Question: I started merging 2 branches, resolved all conflicts, now i have a lot of files to check-in. I started to look through all these files and the 1st file shows me this when i click compare to latest version:

I see that there is no changes were made but this file wants to check-in, what to do? I think I need to exclude this file from checking-in (with operation "undo") to keep commit clear. Am I right? Is it normal for operation "merge"? Or I have to commit everything? And why this file is in "check-in" section?
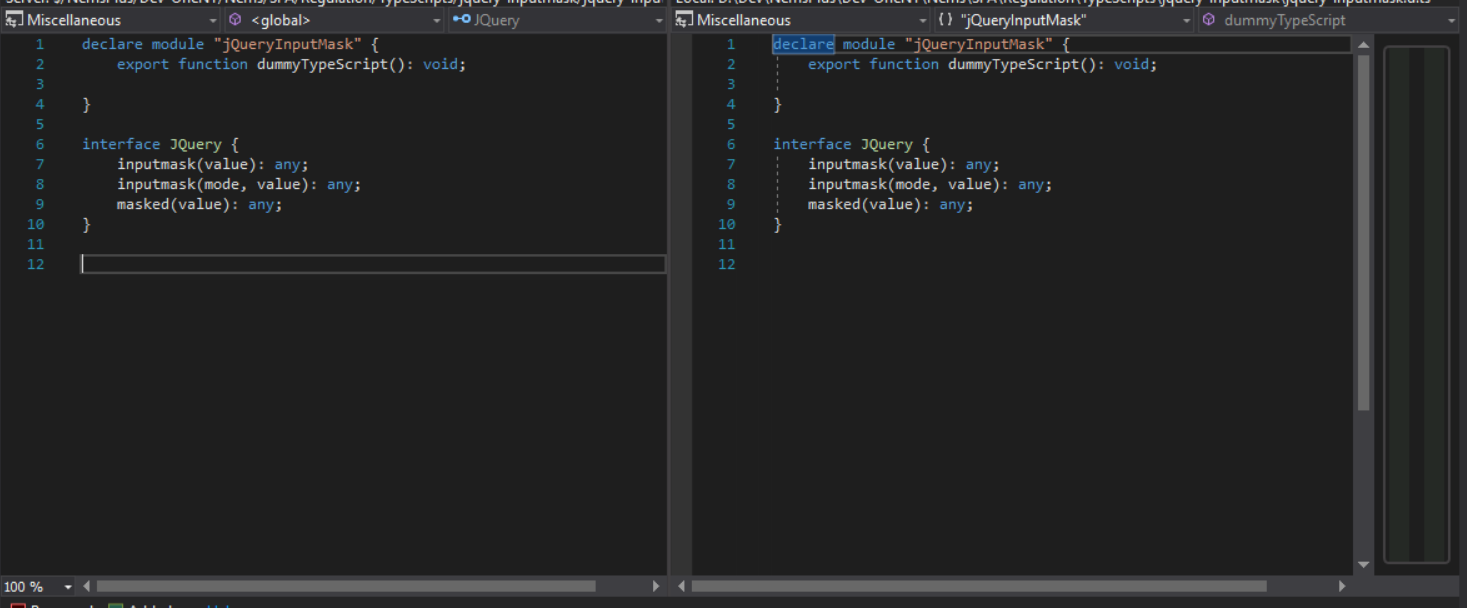
Answer: Just undo the change.
There is clearly no functional issue, just a formatting/encoding issue between your codebase and the one you are merging from. Often I see similar when different users select different line ending preferences in their local git configuration. There may be other options that could result in similar behaviour.
<URL>